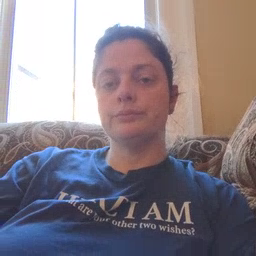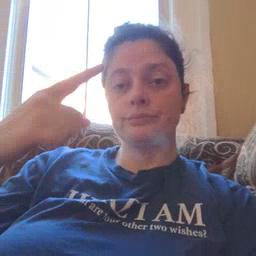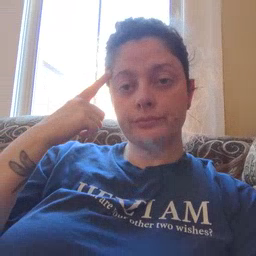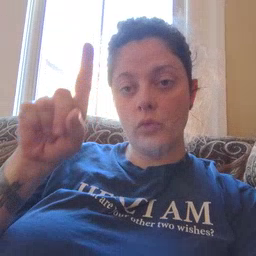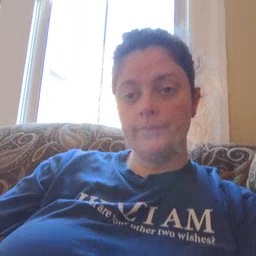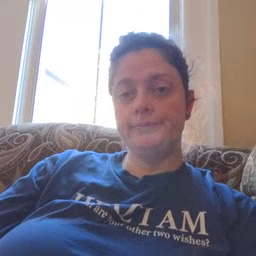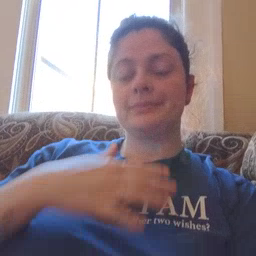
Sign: for